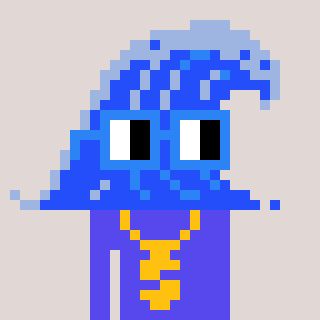
a pixel art character with square blue glasses, a wave-shaped head and a computerblue-colored body on a warm background